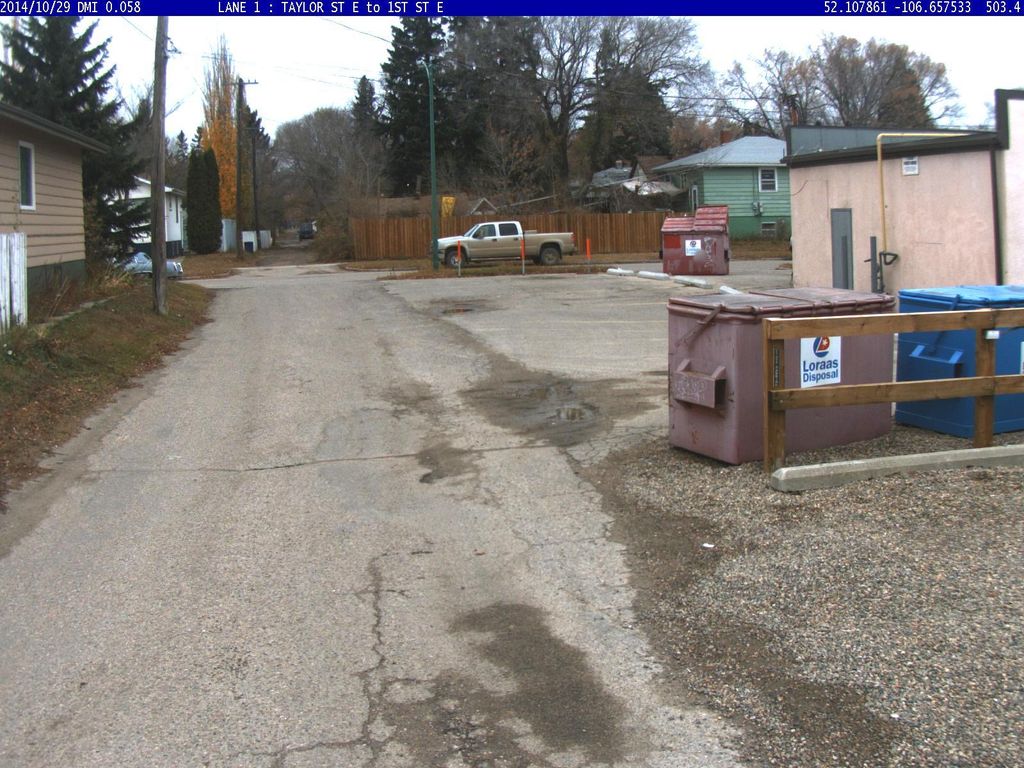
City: saskatoon